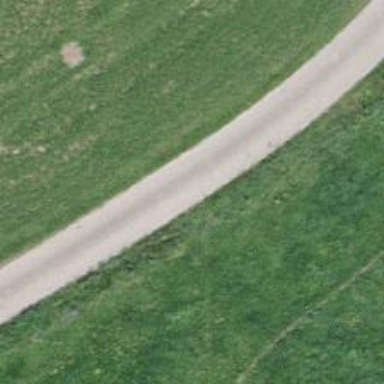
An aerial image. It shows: Unclassified road.